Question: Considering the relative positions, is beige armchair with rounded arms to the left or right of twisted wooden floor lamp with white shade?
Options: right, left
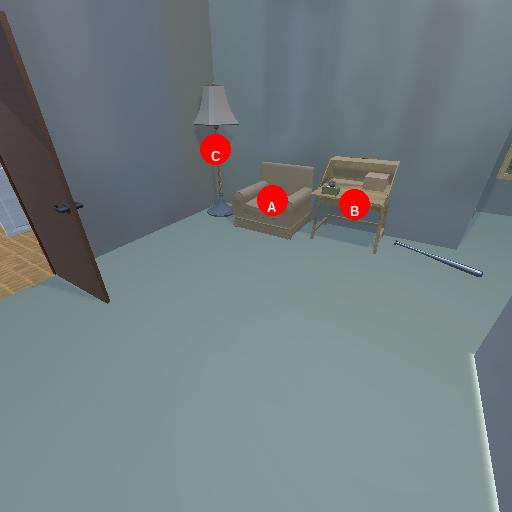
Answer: right